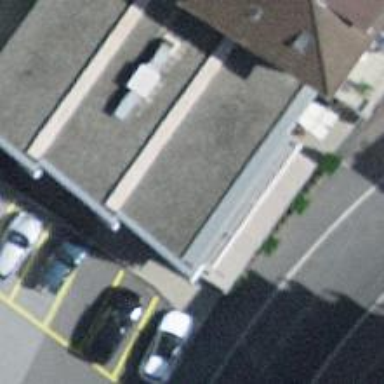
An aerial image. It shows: Hotel with restaurant.